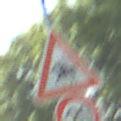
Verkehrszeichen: ReiterRechts
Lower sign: Geschwindigkeit20
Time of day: Midday
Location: Outdoor (Nature)
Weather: Clear
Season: NotSpecified
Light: Natural